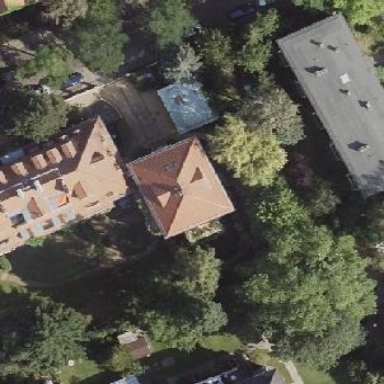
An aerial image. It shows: Pyramidal roof tops building of apartments.